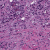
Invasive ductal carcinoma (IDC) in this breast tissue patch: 1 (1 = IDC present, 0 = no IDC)